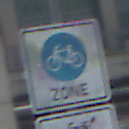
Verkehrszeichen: BeginnFahrradzone
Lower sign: EinspurigeFahrzeugeFrei4
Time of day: MorningAfternoon
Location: Outdoor (Urban)
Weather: PartlyCloudy
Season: NotSpecified
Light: Natural